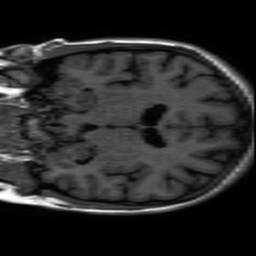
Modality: inplaneT1
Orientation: coronal
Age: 18
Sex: female
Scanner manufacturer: ge
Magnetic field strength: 3 T
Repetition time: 2.297 s
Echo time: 0.02273 s